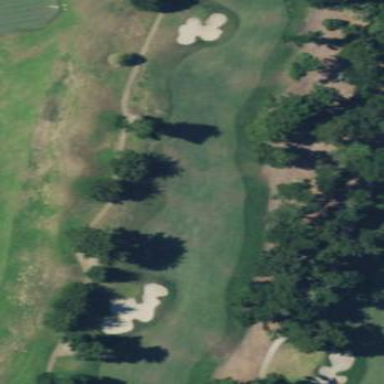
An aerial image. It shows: Scenic golf fairway.